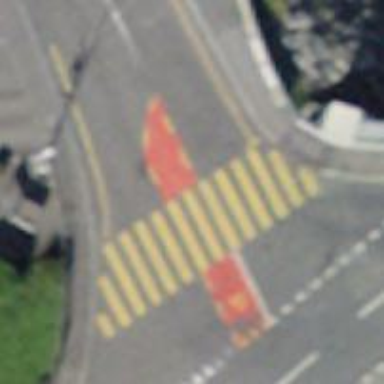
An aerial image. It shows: Zebra crossing on the road.